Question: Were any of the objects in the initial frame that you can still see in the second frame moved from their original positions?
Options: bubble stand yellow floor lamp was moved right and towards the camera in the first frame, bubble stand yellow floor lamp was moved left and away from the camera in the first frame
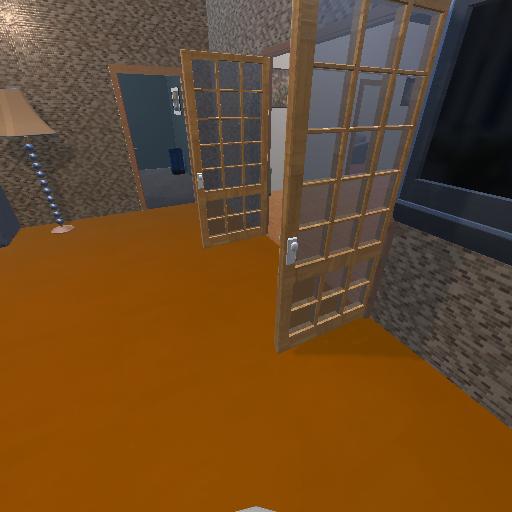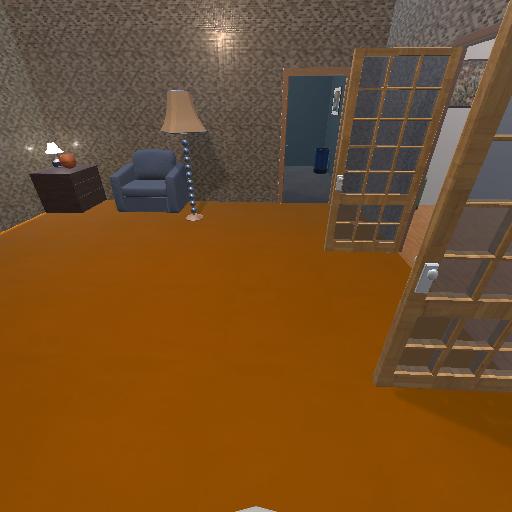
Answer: bubble stand yellow floor lamp was moved right and towards the camera in the first frame